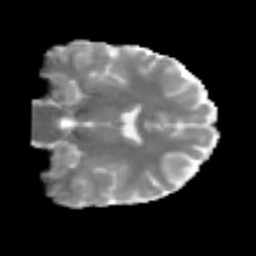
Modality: MD
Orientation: coronal
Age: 27
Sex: male
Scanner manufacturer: siemens
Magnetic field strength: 3 T
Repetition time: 2.3 s
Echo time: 0.085 s